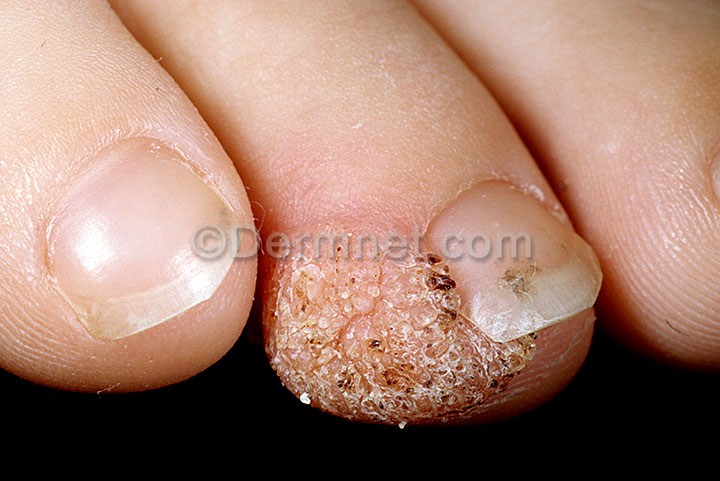
Disease: Nail Fungus and other Nail Disease